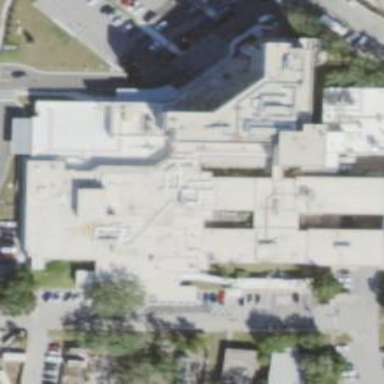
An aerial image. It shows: Hospital building.